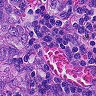
Metastatic tissue present: yes